Question: I've built heavy threaded application that receives web-pages from network and perform in-deep processing of HTML. Basically all my threads consist of many network-bound operations and CPU bound operations. I run them in separate threads (so I achieve most IO/CPU utilization).
Since there are millions of URLs to be processed I can't run seda: coz as for Camel 2.3 it's size is unlimited by default and in some time I run out of memory. I can strictly limit the size of seda queues, but I decide not to do so, but use JMS queues instead.
On same number of threads I see different results of Thread Telemetry using jprofiler8.
Please, check the difference:

Could anyone explain me why I have much better IO utilization when using seda: queues comparing to jms: ones?
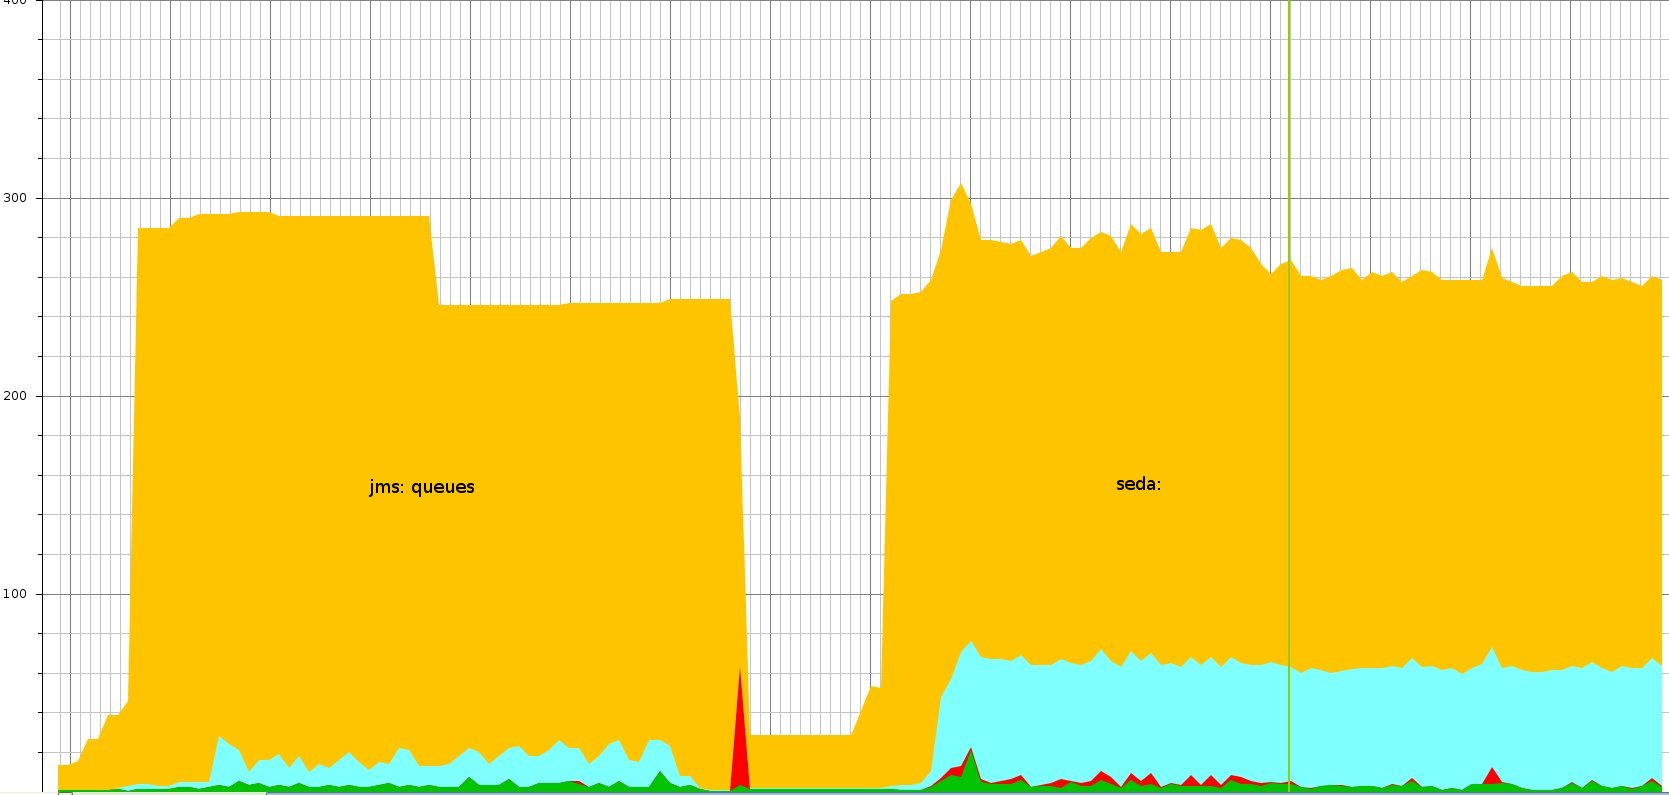
Answer: Your scenario is a bit unclear.
SEDA is merly a wrapper to enqueue/dequeue Exchanges from a <URL>. All in memory, in VM operations.
A JMS queue is just an API abstraction over some MOM server implementation (Apache ActiveMQ, Apache Qpid, or IBM WebSphere MQ etc.). However, since JMS queues are built to be used via a wire protocol over TCP/IP together with transactions, persistence together with complex features such as selectors - the characteristics on the server resources at runtime will of course differ from the SEDA implementation. Exactly how and why depends a lot on the various options and the specific JMS product you are using together with a lot of other hard to predict factors.
I would suggest you to update your Camel libraries to a later version where you can control the SEDA queue size and block producers when full.